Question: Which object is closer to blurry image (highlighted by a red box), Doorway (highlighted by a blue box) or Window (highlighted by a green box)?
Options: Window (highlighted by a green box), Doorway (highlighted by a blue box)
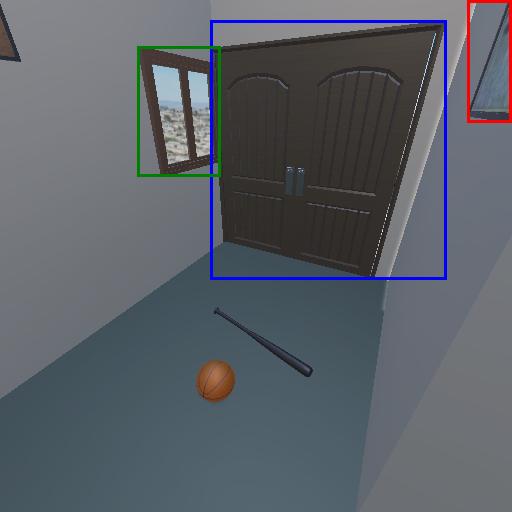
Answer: Window (highlighted by a green box)